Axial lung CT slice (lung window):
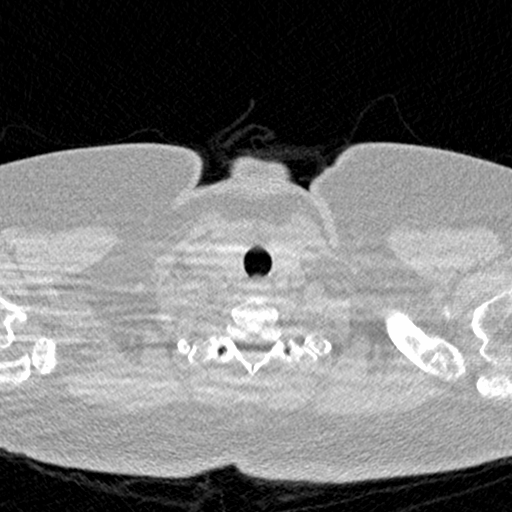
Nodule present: no